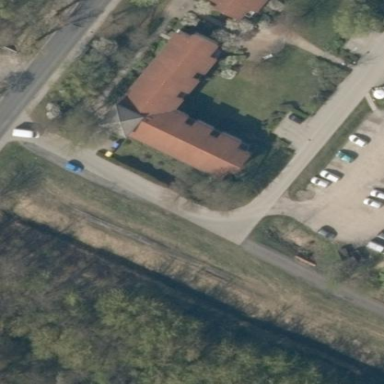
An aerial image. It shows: Building.